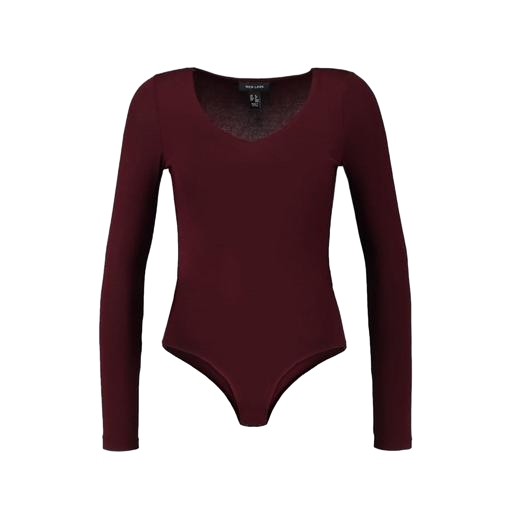
casual and long sleeves, dark colored long sleeve sporty, long-sleeve top, white background